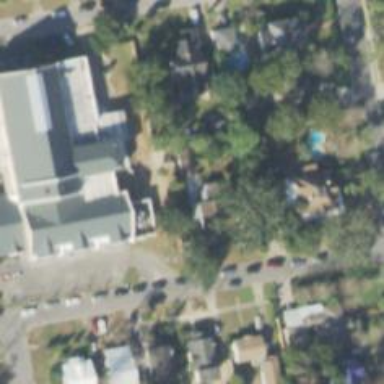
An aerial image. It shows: Residential area consisting of single-family homes.